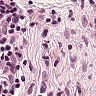
Metastatic tissue present: no